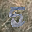
Label: 5